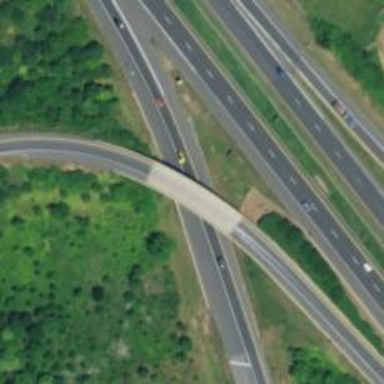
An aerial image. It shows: Bridge on motorway link.